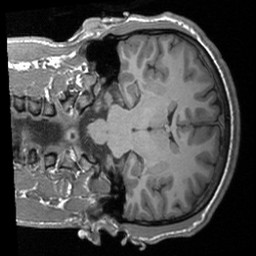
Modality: T1w
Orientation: coronal
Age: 21
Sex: male
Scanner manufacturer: siemens
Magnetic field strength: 3 T
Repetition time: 1.9 s
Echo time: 0.00226 s